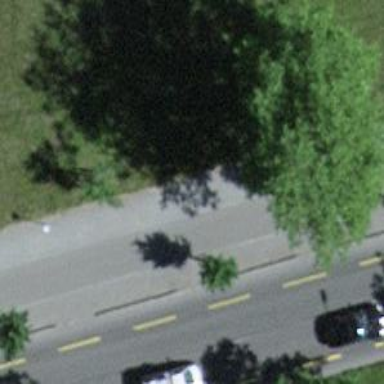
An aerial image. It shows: Avenue of broadleaved trees.